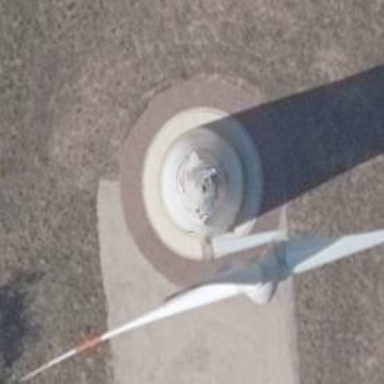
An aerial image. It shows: Wind generator powered by horizontal axis wind turbine.